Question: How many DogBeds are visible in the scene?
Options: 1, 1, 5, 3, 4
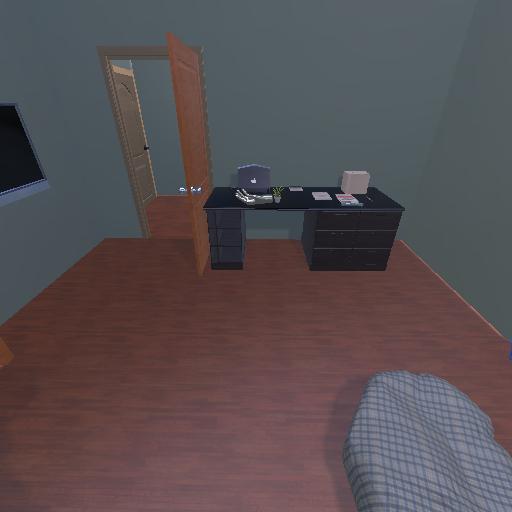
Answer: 1